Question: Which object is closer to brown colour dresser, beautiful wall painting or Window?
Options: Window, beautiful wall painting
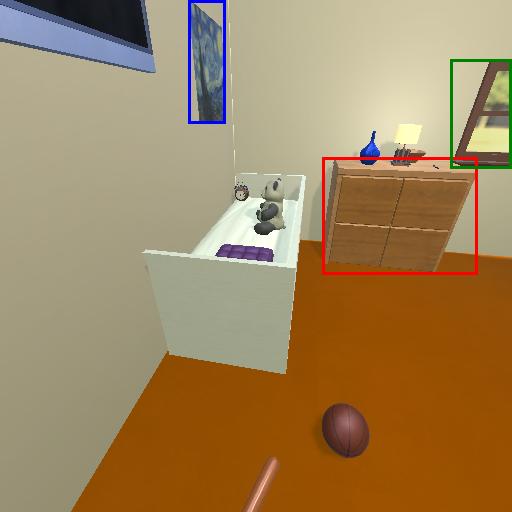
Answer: Window